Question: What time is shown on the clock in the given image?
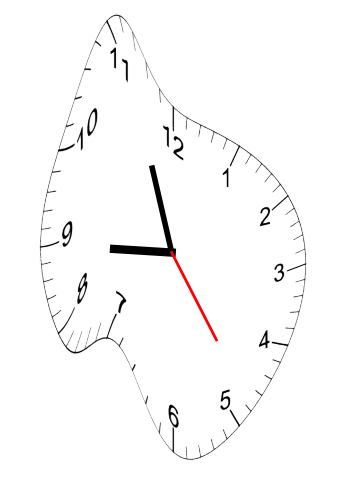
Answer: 08:56:24